The image is a continuous-wavelet scalogram (time versus scale) of a rotating-machine vibration signal. What is the most likely rotor condition (normal, misalignment, unbalance, looseness)?
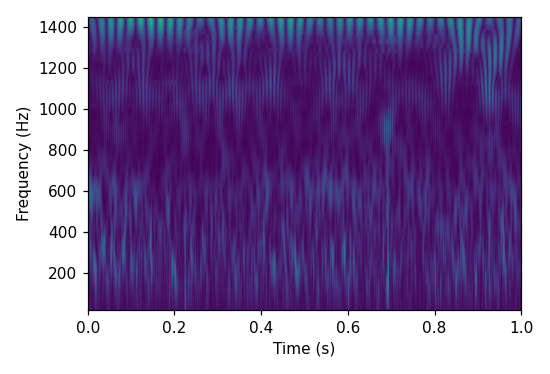
Answer: unbalance